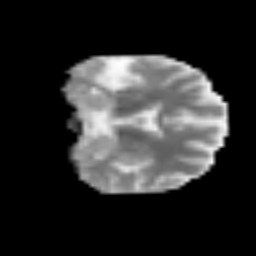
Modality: MD
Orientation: coronal
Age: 59
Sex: female
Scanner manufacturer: siemens
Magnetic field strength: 3 T
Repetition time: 3.2 s
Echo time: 0.081 s